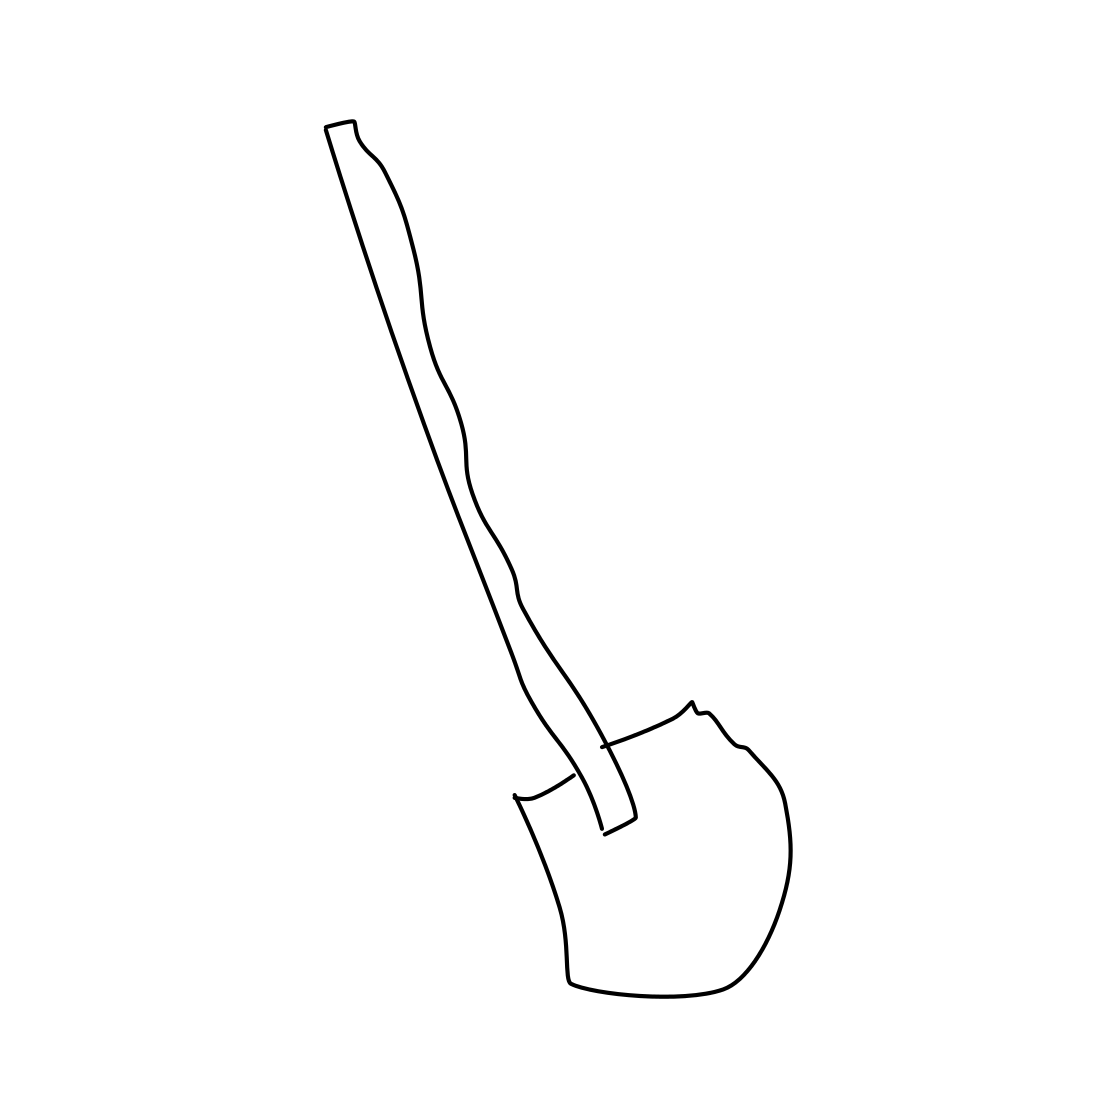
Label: shovel